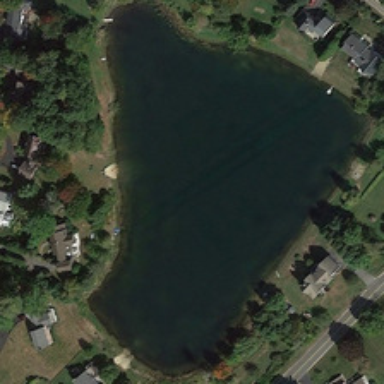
There is a large lake in the middle of the land .